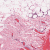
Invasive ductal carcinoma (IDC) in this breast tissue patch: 0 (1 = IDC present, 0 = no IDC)